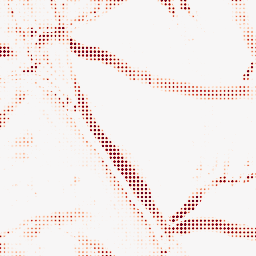
Category: morphological
Decomposition family: morphological_rect
Decomposition parameters: operation: opening
width: 20
height: 20
Upsampling method: sinc_blackman
Upsampling parameters: scale: 8
kernel_size: 4
Upsampling scale: 8